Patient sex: M
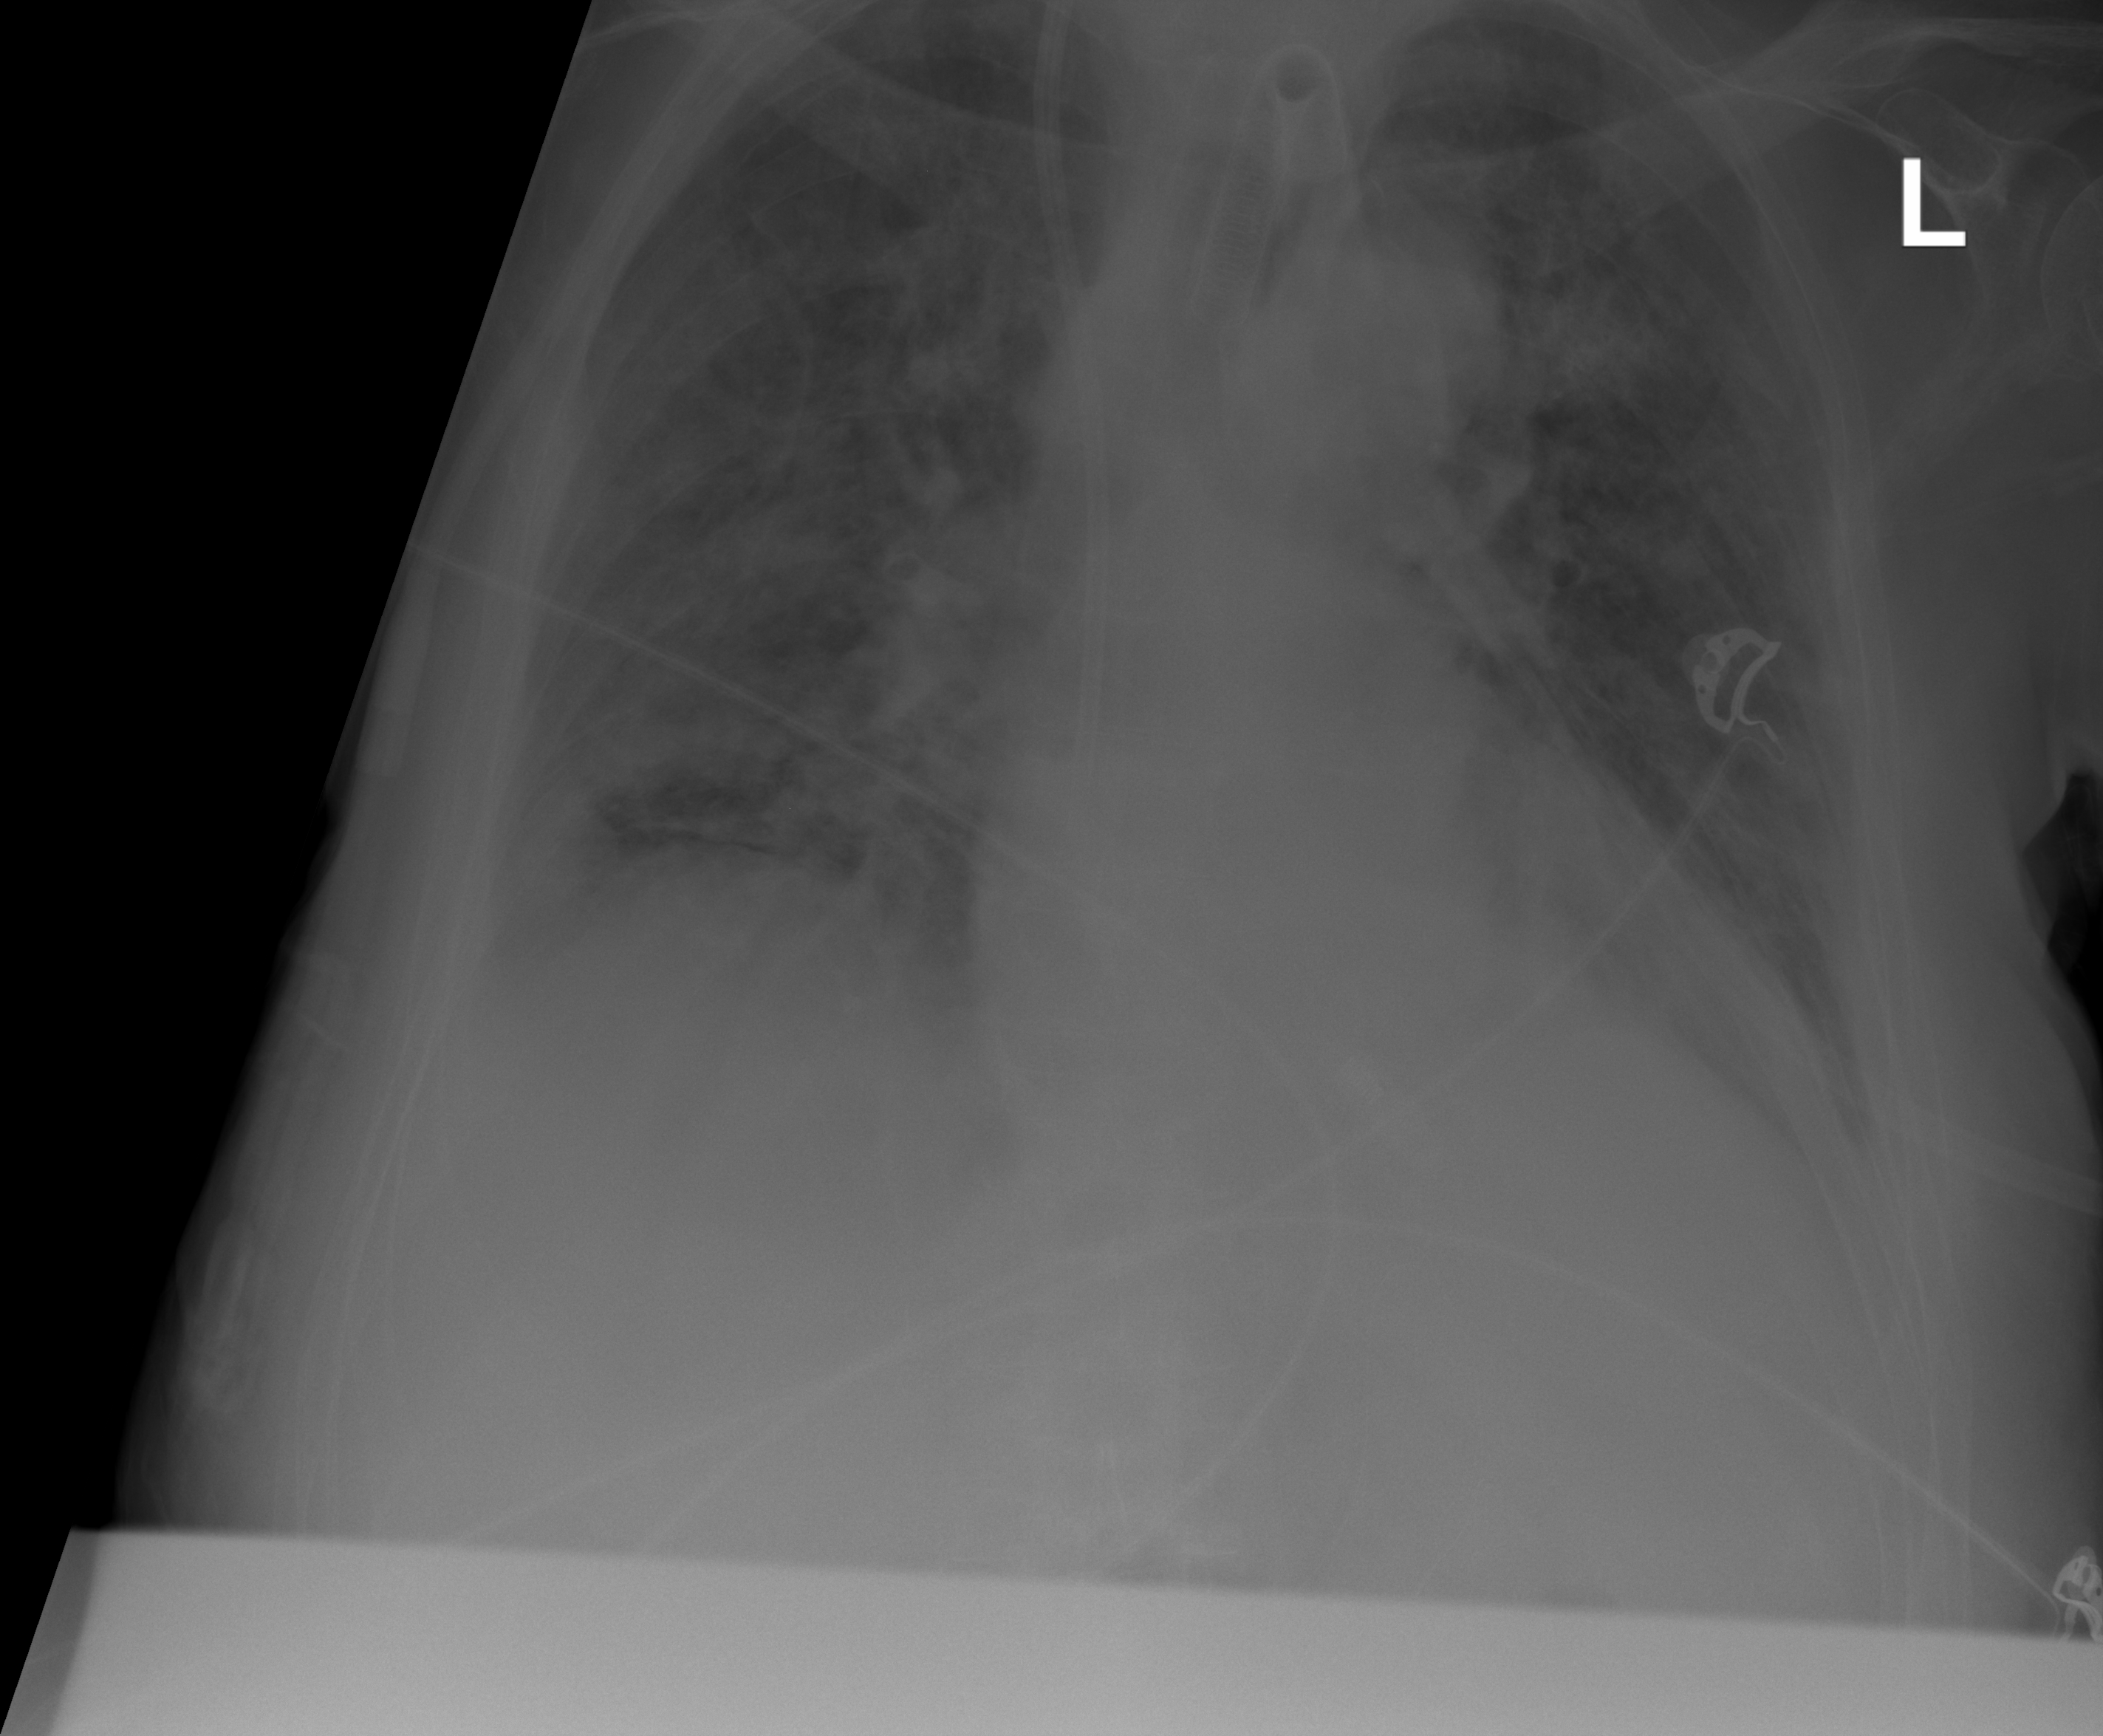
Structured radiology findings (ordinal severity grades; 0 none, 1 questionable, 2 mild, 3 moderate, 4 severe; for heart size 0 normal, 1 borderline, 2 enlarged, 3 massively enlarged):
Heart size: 0
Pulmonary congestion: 0
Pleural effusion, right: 2
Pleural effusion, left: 1
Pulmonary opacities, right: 3
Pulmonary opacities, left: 2
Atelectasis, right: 2
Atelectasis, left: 2